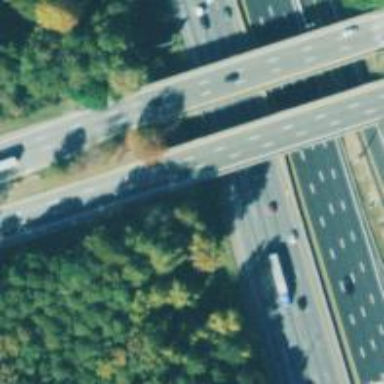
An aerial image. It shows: Expressway with asphalt surface and classified as primary highway.